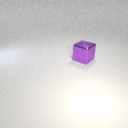
large purple metal cube